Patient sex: F
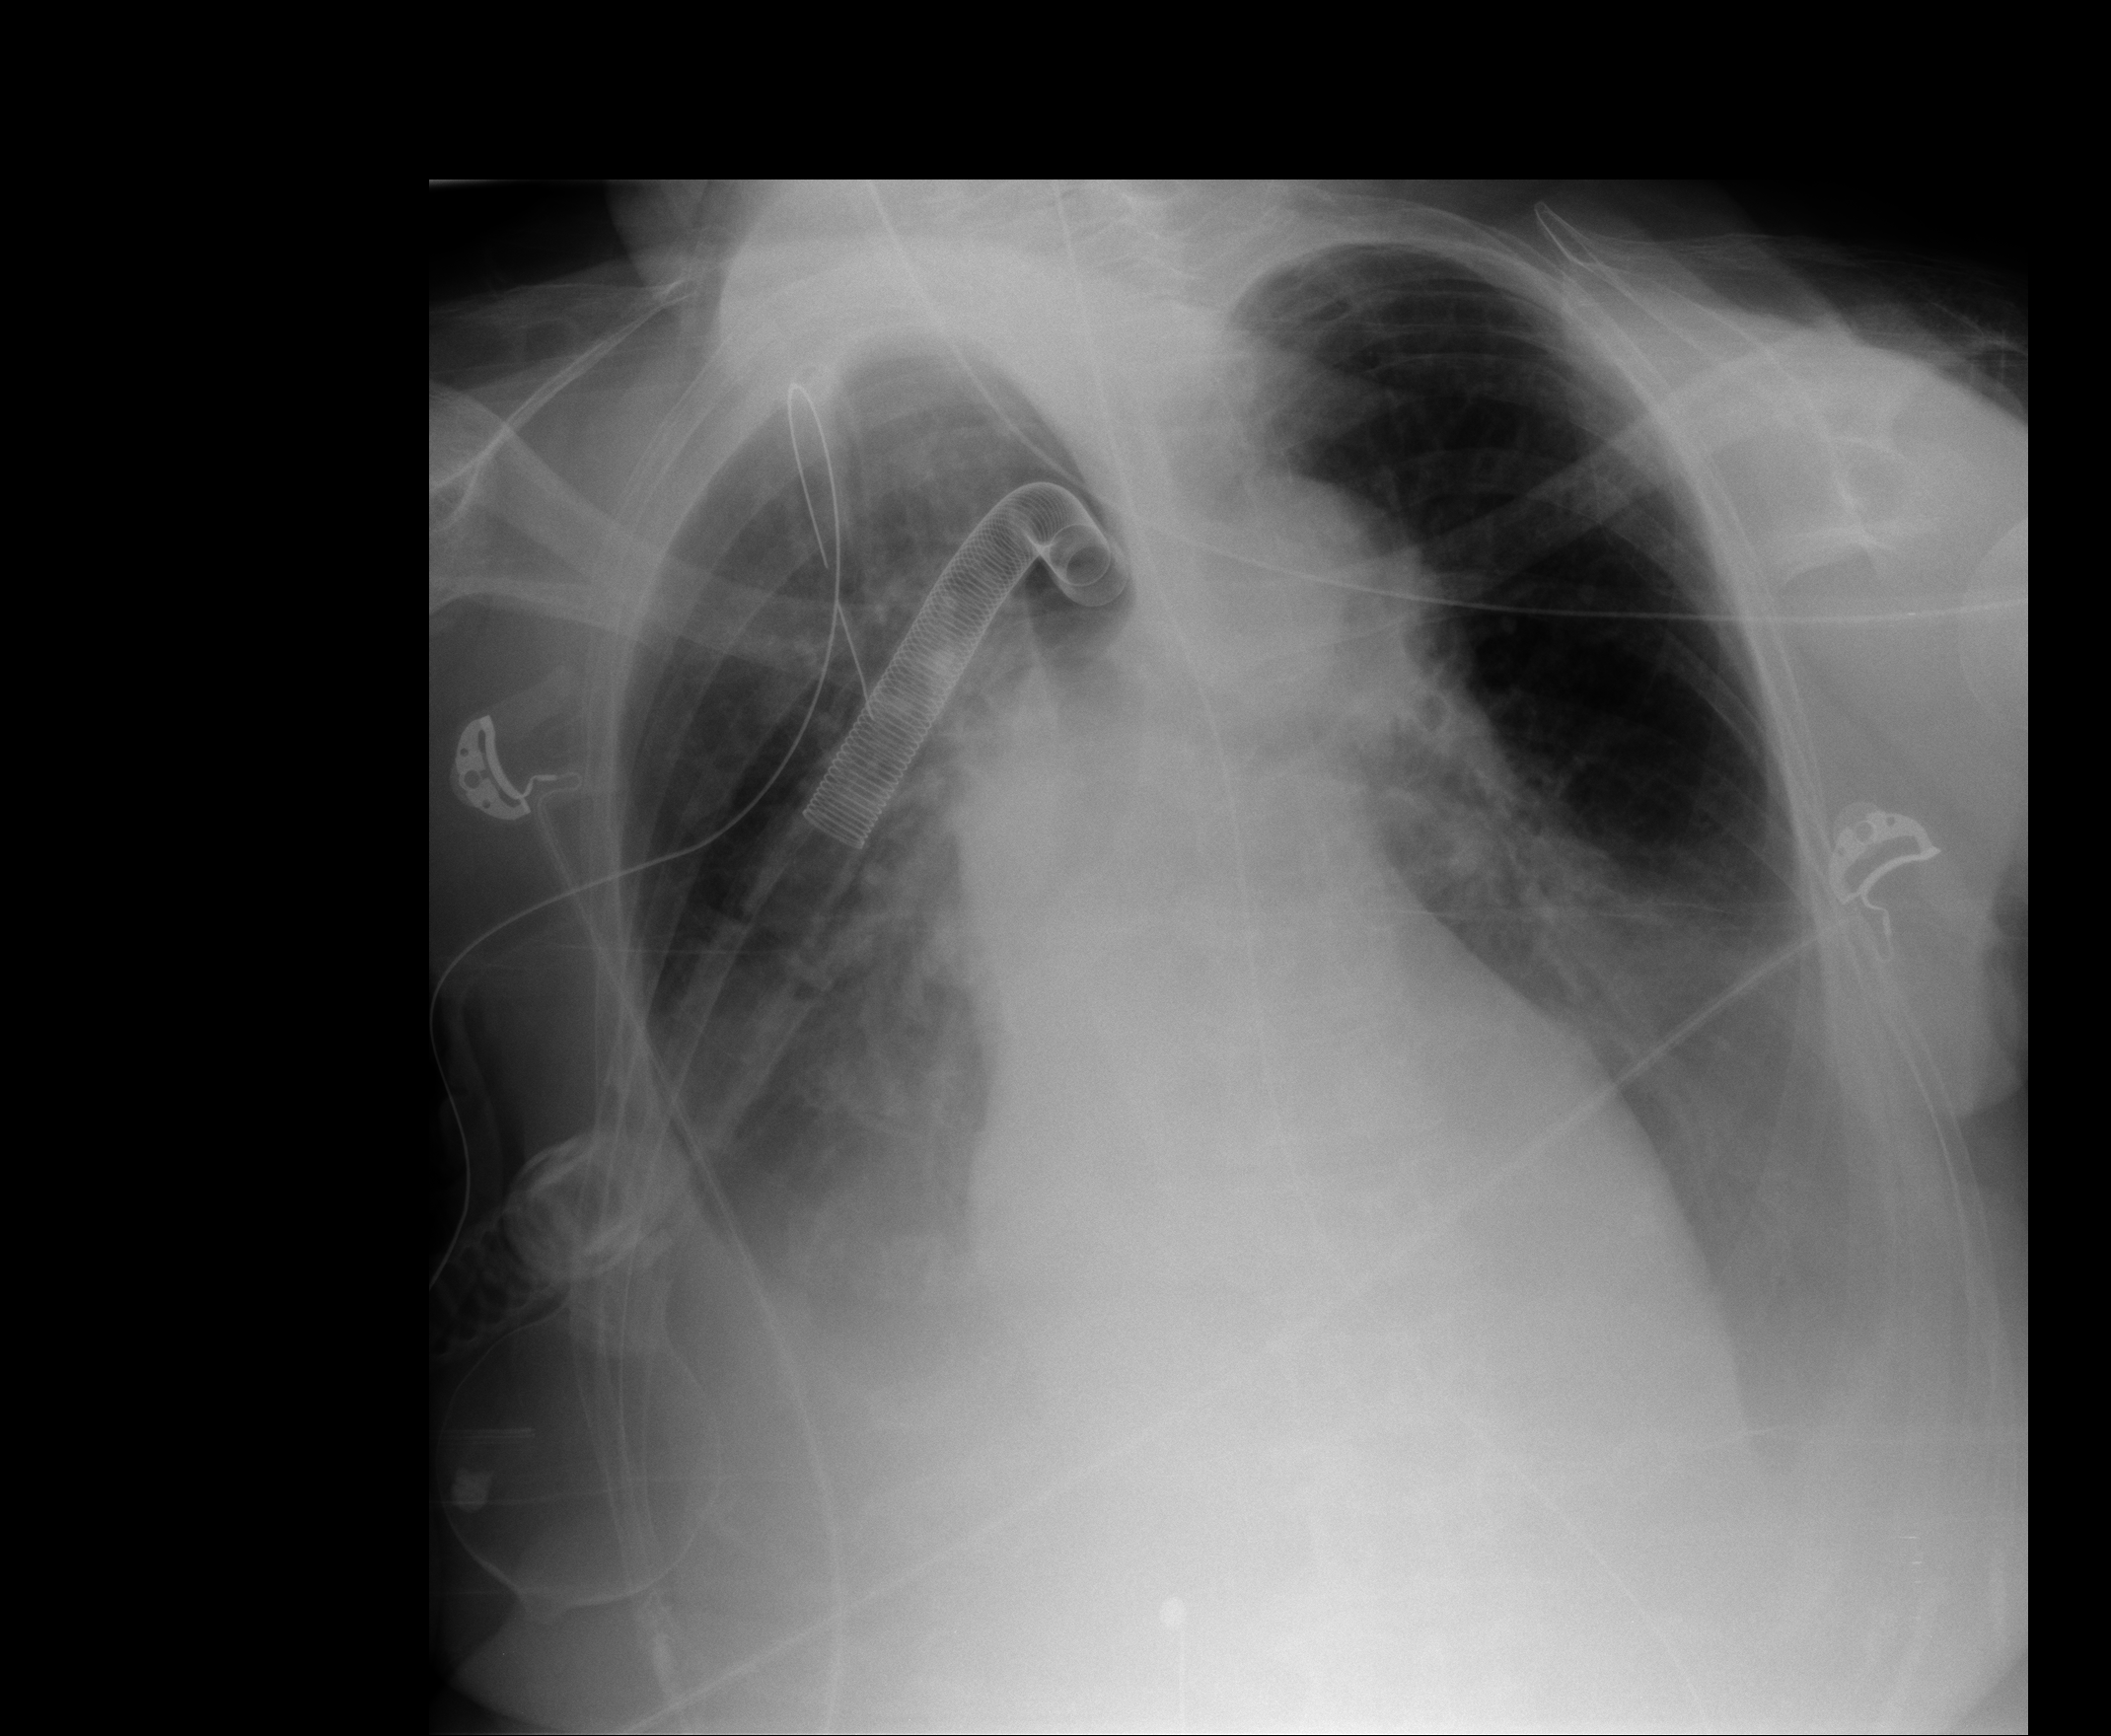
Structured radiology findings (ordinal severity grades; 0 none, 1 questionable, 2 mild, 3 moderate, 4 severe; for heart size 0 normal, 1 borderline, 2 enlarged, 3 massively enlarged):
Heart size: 0
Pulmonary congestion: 2
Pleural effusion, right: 2
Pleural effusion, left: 2
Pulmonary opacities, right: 0
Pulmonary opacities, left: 0
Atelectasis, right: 2
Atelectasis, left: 2